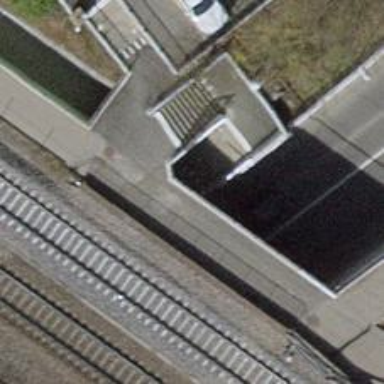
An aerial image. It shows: Road with steps.